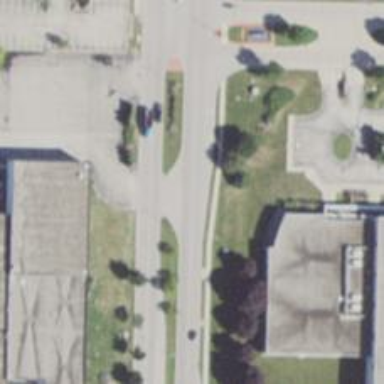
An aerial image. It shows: Secondary road with separate sidewalks.